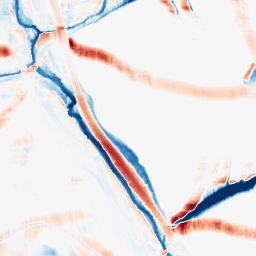
Category: morphological
Decomposition family: morphological_square
Decomposition parameters: operation: average
size: 20
Upsampling method: bspline
Upsampling parameters: scale: 8
Upsampling scale: 8